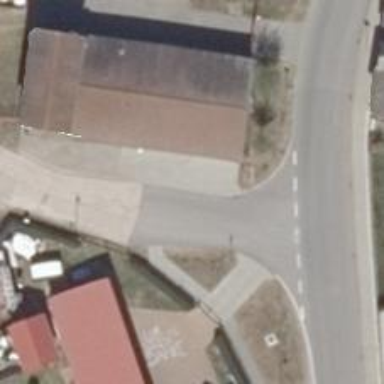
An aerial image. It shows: Road with "give way" sign.